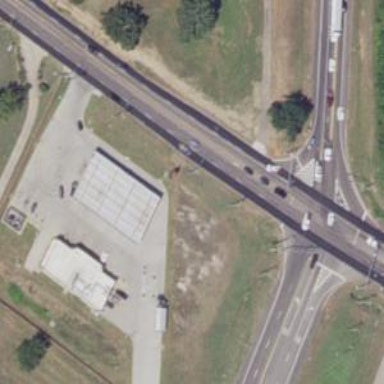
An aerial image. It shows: Fuel station.